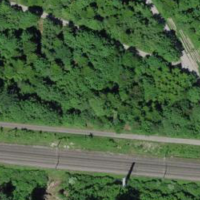
EUNIS habitat code: 53
Species observed at this site:
Cornus sanguinea
Picea abies